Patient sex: M
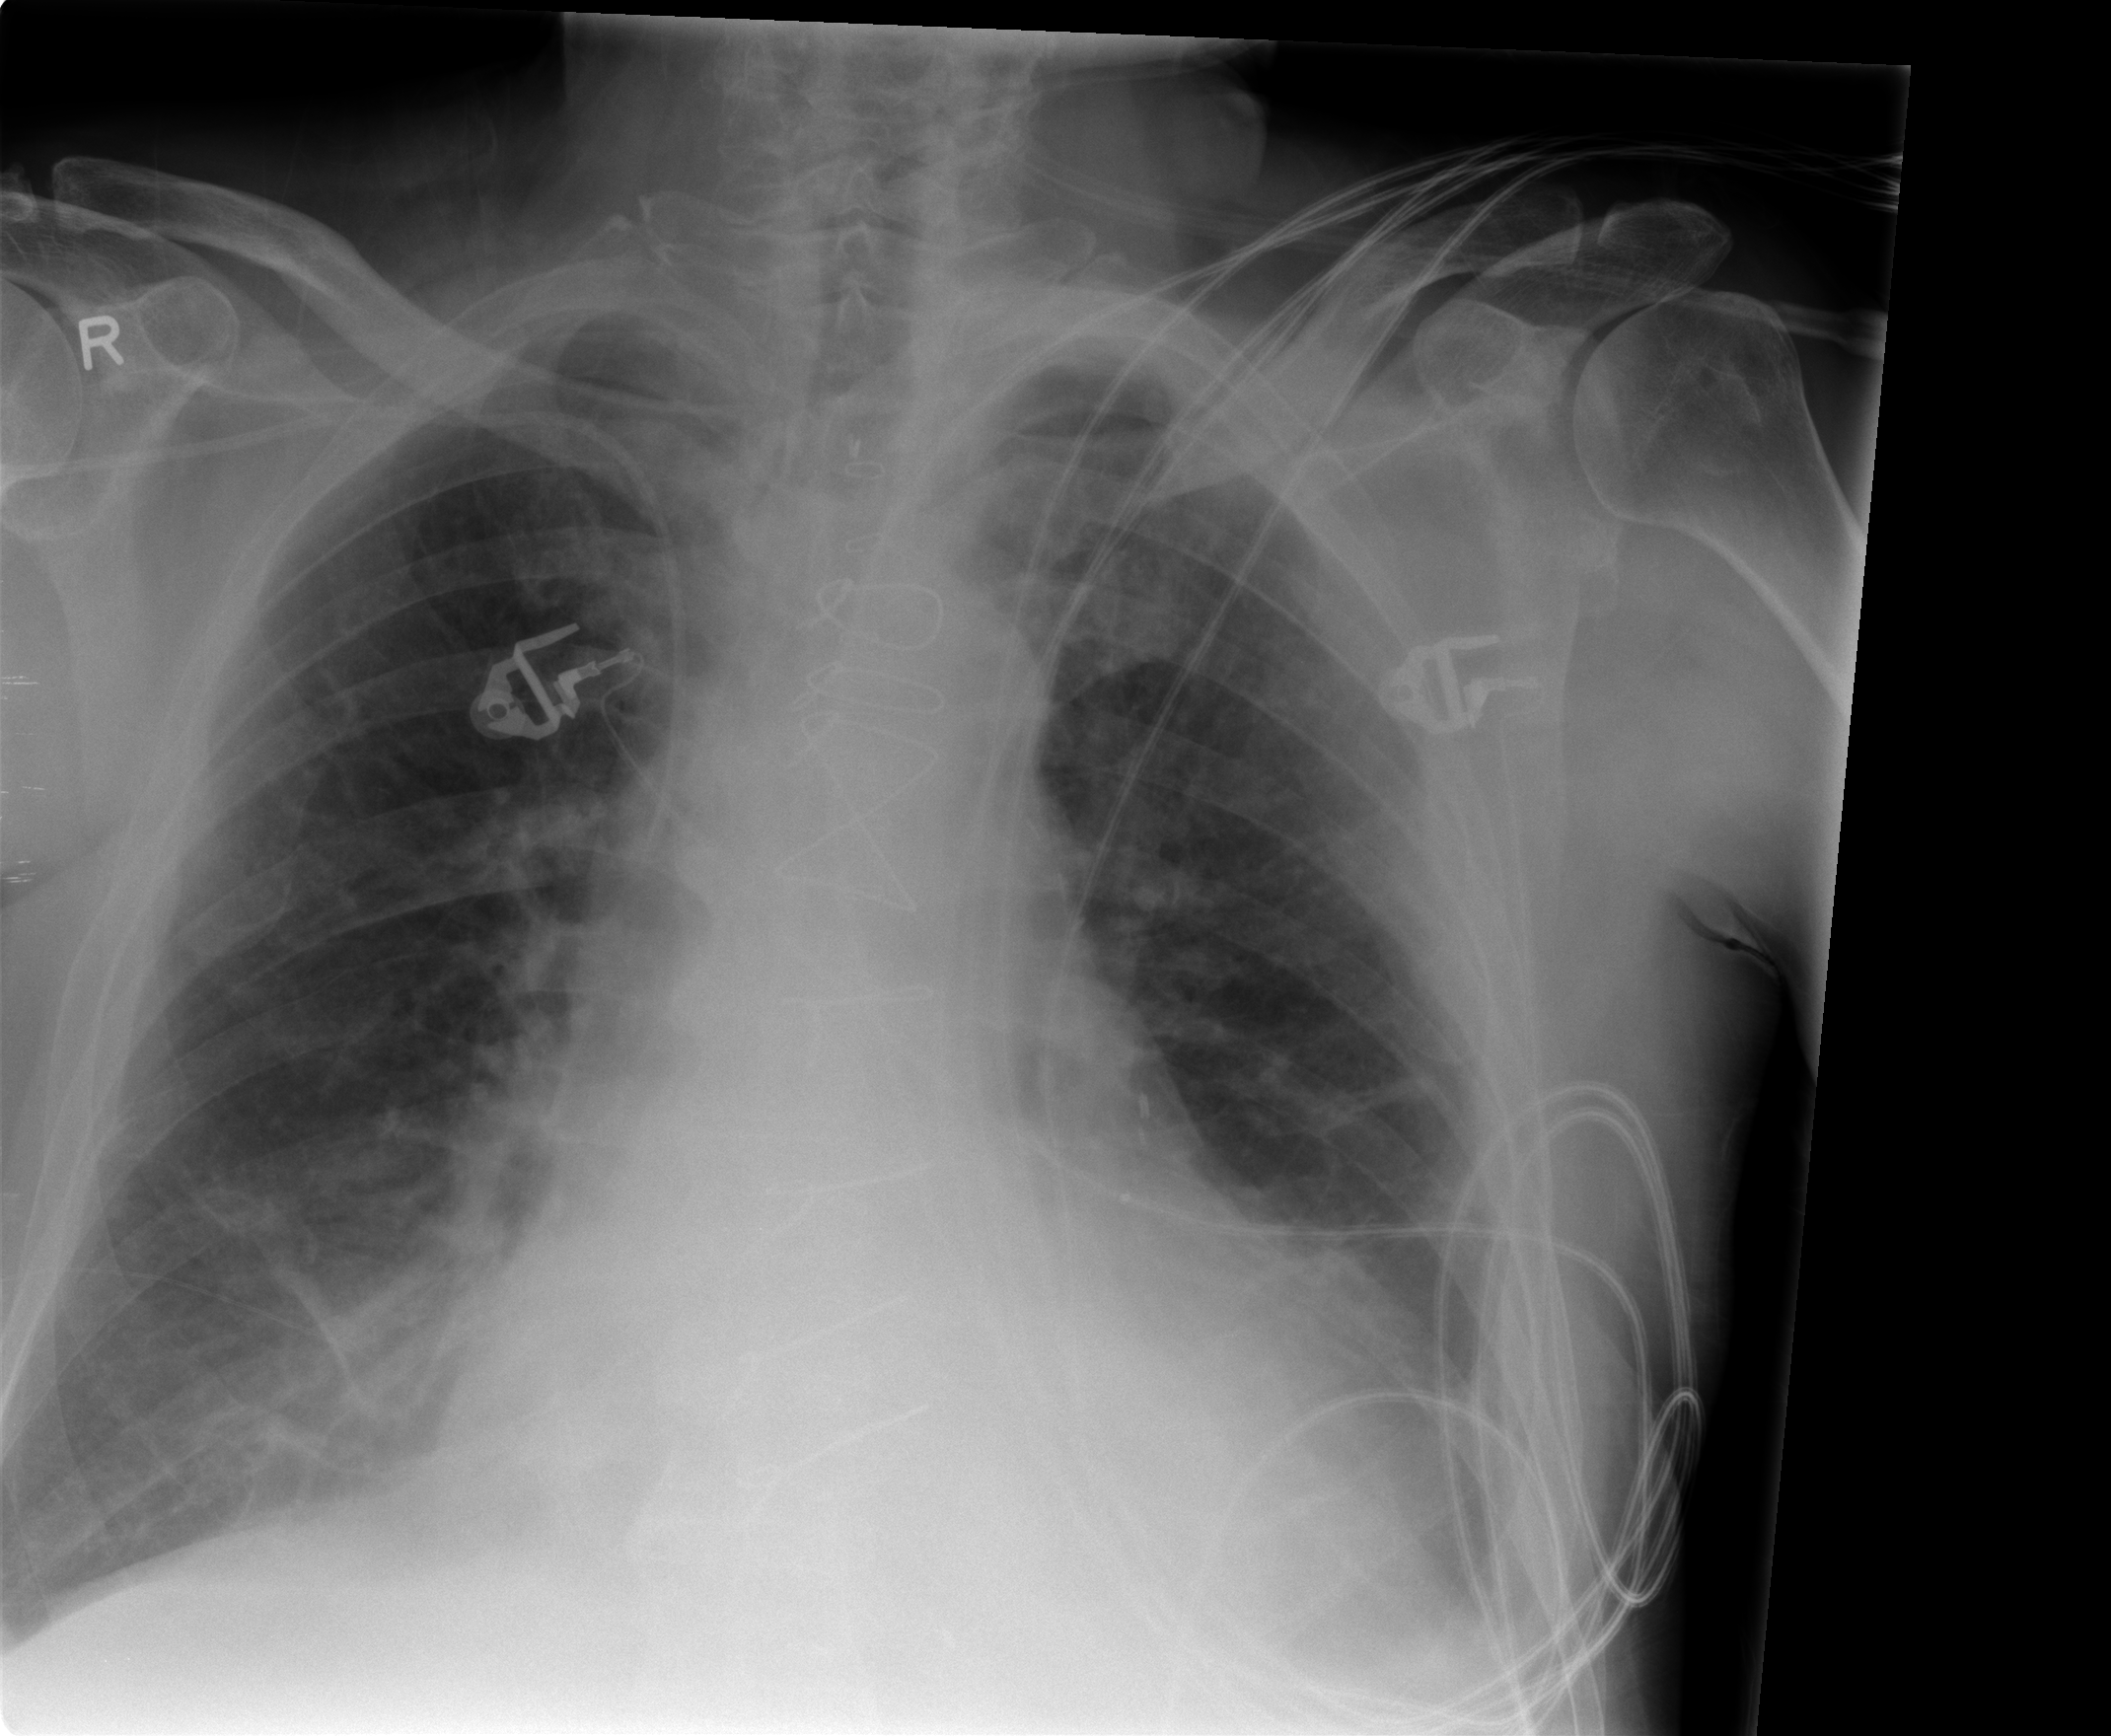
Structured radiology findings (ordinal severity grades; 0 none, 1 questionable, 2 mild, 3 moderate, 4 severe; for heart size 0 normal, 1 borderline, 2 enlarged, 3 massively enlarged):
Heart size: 2
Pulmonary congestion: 0
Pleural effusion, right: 1
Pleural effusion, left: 2
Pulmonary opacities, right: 0
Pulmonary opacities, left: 0
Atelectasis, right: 2
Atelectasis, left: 2